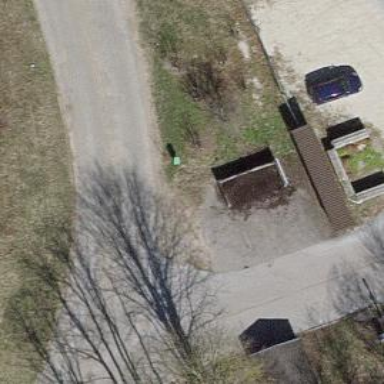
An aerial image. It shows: Recycling container for green waste found in recycling facility.